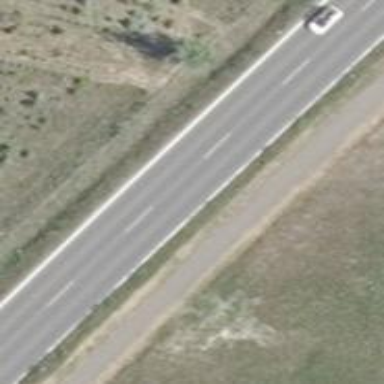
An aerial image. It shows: Secondary road with asphalt surface.